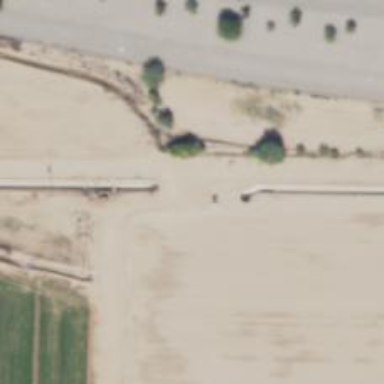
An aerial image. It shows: Culvert tunnel under canal.